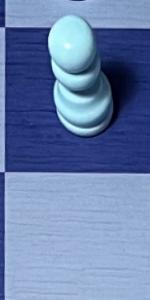
Label: Empty